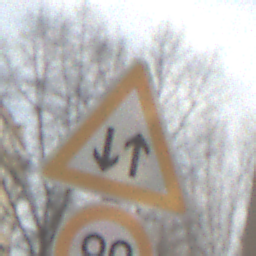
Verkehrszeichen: Gegenverkehr
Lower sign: Geschwindigkeit90
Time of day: MorningAfternoon
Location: Outdoor (Urban)
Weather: PartlyCloudy
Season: NotSpecified
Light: Natural